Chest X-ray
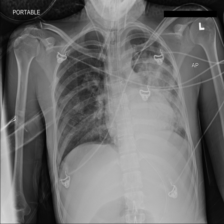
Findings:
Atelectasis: negative
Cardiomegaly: negative
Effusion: negative
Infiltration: positive
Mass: negative
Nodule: negative
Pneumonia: positive
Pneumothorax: negative
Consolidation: negative
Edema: negative
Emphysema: negative
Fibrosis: negative
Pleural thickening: negative
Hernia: negative